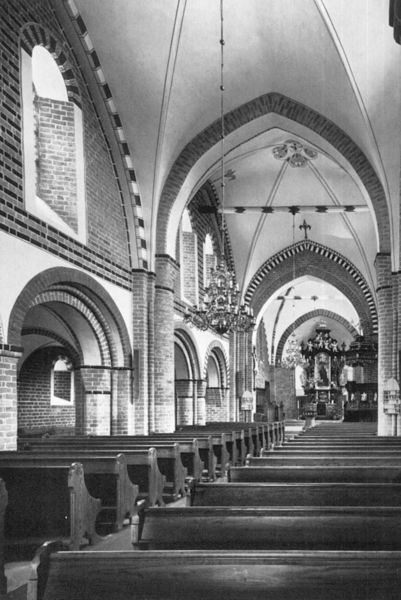
Titel: Altenkrempe, Kirche
Standort: Altenkrempe (EU - D - Schleswig-Holstein)
Schlagwörter: weiß, fenster, lampe, schwarz, säule, säulen, stein, steine, innenraum, kirche, gotik, bogen, backstein, bank, pilaster, rundbogen, kronleuchter, leuchter, foto, fotografie, bögen, gewölbe, kreuz, rundfenster, dom, schwarzweiß, münster, altar, arkaden, bänke, kathedrale, kirchenbank, mittelgang, kirchenbänke, mittelschiff, dreischiffig, kanzel, spitzbogen, spitzbögen, rundbögen, romanik, holzbank, romanisch, mauersteine, evangelisch, seitengang, nordisch, e, innenraum kirche, stitzbänke